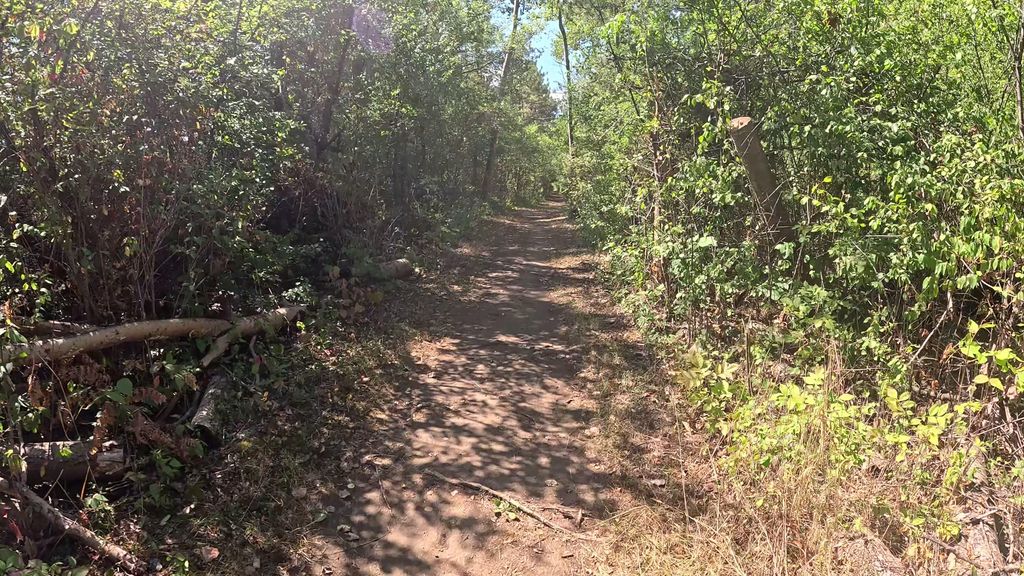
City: ottawa-gatineau